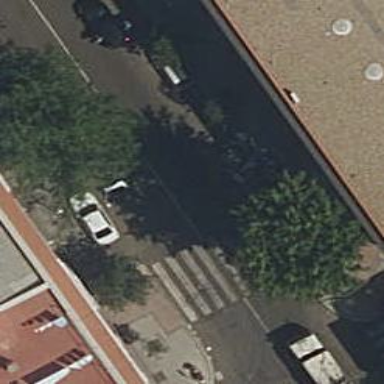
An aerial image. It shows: Uncontrolled zebra crossing on the road.